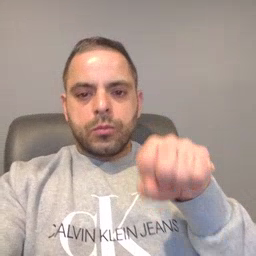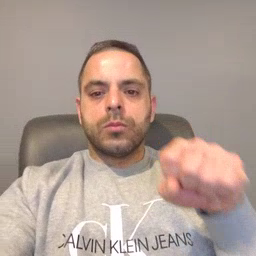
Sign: yes